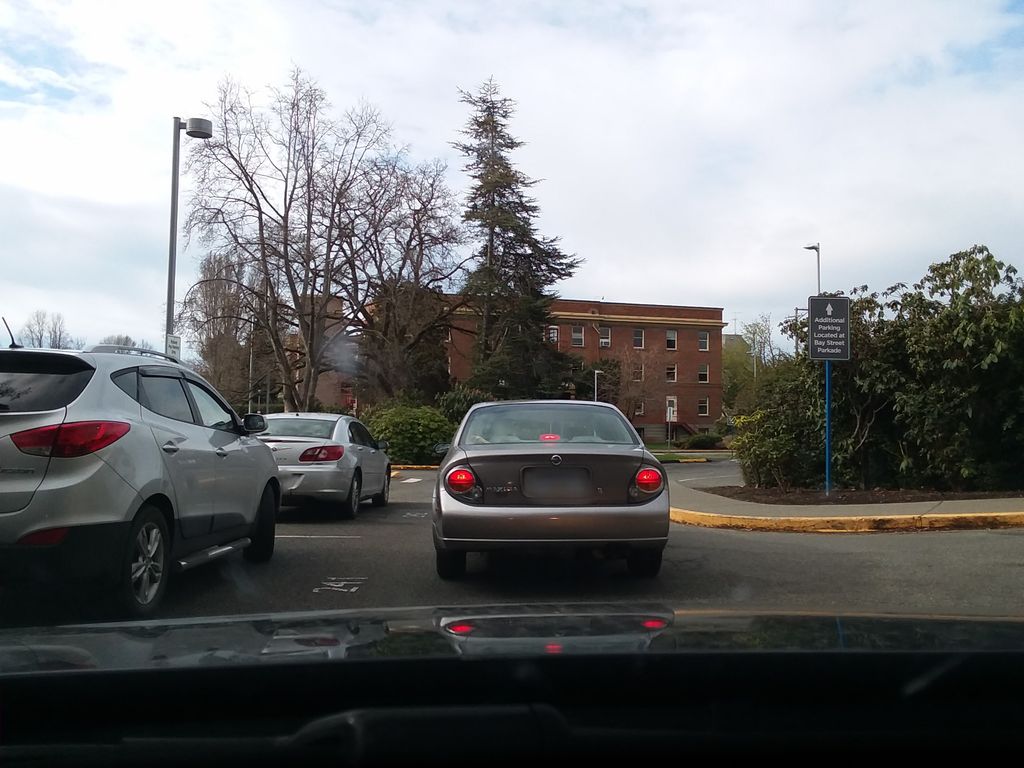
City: victoria